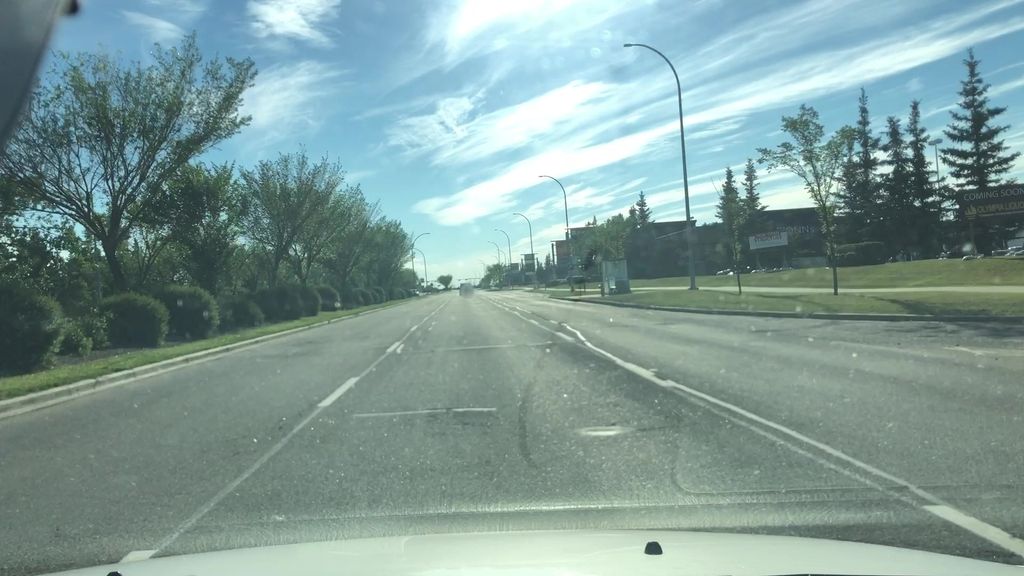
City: edmonton